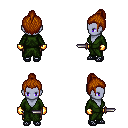
a pixel art fantasy rpg character, female body template, dark elf, purple skin, green robe, gold greaves, brunette short topknot hairstyle, gold gloves, ghillies, dagger, four views (front, back, left, right), 2x2 character sprite sheet, small pixel art, hard edges, no anti-aliasing